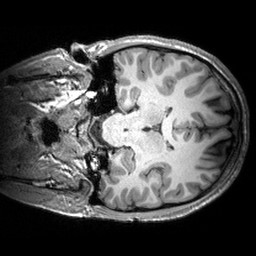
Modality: T1w
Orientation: coronal
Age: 26
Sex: male
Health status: healthy
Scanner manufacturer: siemens
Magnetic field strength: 3 T
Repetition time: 2.53 s
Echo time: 0.00288 s